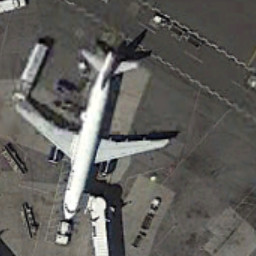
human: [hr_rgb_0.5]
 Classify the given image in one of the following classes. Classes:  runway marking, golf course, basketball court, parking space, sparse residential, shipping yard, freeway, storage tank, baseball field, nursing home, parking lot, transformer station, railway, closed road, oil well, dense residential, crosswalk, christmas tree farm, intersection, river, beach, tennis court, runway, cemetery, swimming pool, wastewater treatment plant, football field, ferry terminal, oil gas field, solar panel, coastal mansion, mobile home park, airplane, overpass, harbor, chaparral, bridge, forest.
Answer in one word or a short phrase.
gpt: airplane